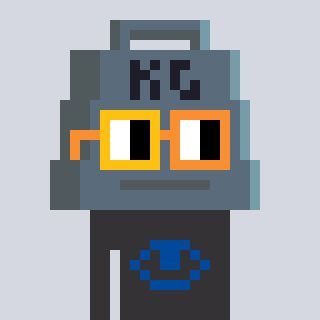
a pixel art character with square yellow and orange glasses, a weight-shaped head and a grayscale-colored body on a cool background